Question: I am decoding a H264 stream using FFmpeg on the iPhone. I know the H264 stream is valid and the SPS/PPS are correct as VLC, Quicktime, Flash all decode the stream properly. The issue I am having on the iPhone is best shown by this picture.

It is as if the motion vectors are being drawn. This picture was snapped while there was a lot of motion in the image. If the scene is static then there are dots in the corners. This always occurs with predictive frames. The blocky colors are also an issue.
I have tried various build settings for FFmpeg such as turning off optimizations, asm, neon, and many other combinations. Nothing seems to alter the behavior of the decoder. I have also tried the Works with HTML, Love and Peace releases, and also the latest GIT sources. Is there maybe a setting I am missing, or maybe I have inadvertently enabled some debug setting in the decoder.
I am using sws_scale to convert the image to RGBA. I have tried various different pixel formats with the same results.
'''
sws_scale(convertCtx, (const uint8_t**)srcFrame->data, srcFrame->linesize, 0, codecCtx->height, dstFrame->data, dstFrame->linesize);
'''
I am using PIX_FMT_YUV420P as the source format when setting up my codec context.
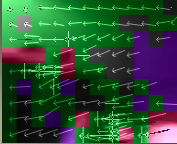
Answer: What you're looking at is ffmpeg's motion vector visualization. Make sure that none of the following debug flags are set:
'''
avctx->debug & FF_DEBUG_VIS_QP
avctx->debug & FF_DEBUG_VIS_MB_TYPE
avctx->debug_mv
'''
Also, keep in mind that decoding H264 video using the CPU will be MUCH slower and less power-efficient on iOS than using the hardware decoder.